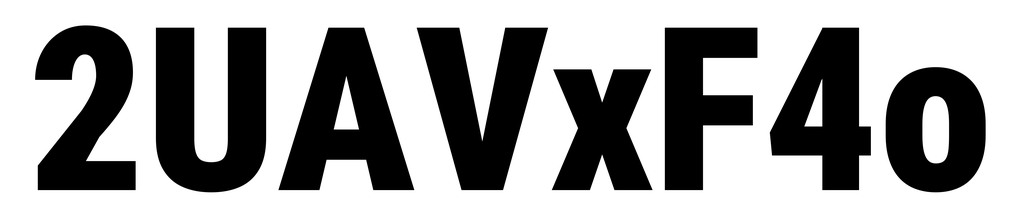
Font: Roboto_Condensed_Black